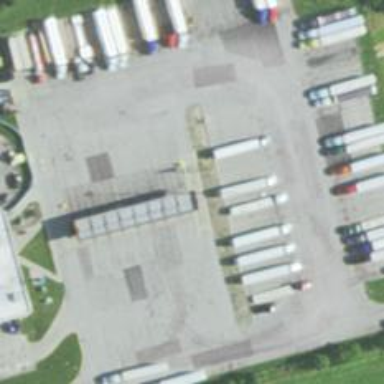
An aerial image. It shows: Weighbridge facility.